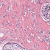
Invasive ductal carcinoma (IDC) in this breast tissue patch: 1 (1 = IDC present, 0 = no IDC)